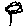
Label: flower